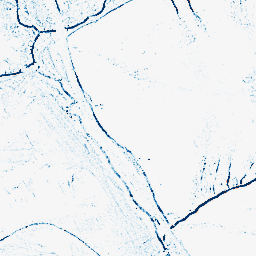
Category: morphological
Decomposition family: morphological_square
Decomposition parameters: operation: closing
size: 3
Upsampling method: bspline
Upsampling parameters: scale: 4
Upsampling scale: 4